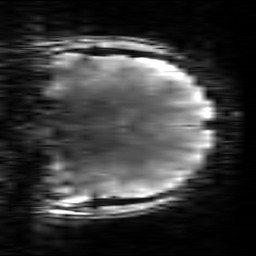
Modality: T2starw
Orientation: coronal
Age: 22
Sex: male
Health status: healthy
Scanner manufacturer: siemens
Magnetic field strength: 3 T
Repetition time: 0.7 s
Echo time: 0.02 s